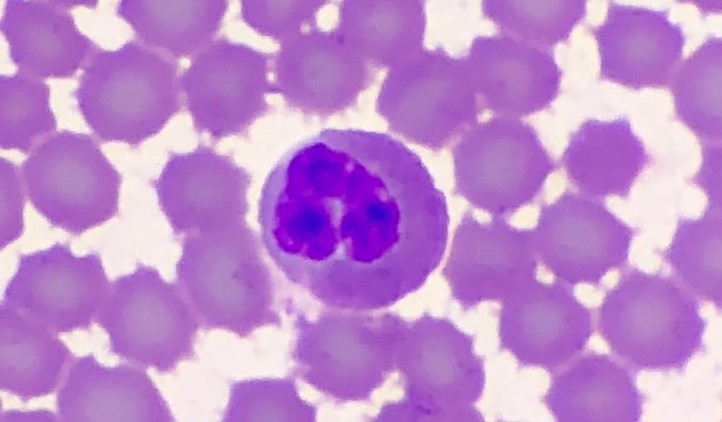
White blood cell type: Eosinophil